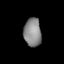
Tissue: lung
Cell type: T cells
Senescence score: 0.2294
Nuclear area (px): 483
Mean DAPI intensity: 136.704